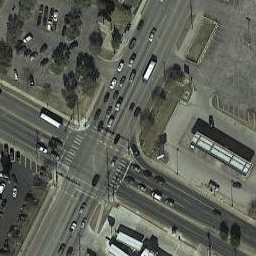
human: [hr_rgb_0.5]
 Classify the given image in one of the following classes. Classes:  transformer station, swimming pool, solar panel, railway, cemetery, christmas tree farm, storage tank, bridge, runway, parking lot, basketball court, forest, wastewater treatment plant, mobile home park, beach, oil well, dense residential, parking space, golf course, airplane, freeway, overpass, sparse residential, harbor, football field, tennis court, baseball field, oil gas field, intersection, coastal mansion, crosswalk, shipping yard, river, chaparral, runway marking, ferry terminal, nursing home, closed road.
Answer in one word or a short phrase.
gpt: intersection